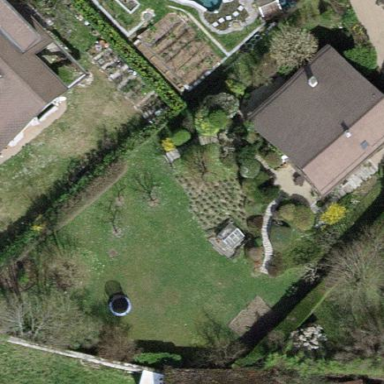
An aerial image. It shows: Garden enclosed by fence.